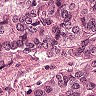
Metastatic tissue present: yes